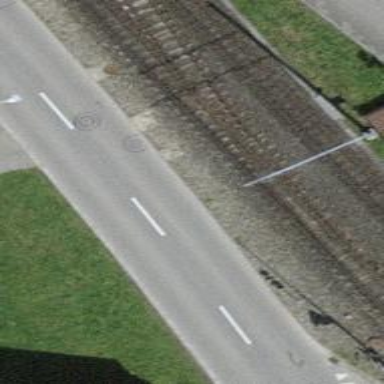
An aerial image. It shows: Narrow-gauge railway siding with electrified contact lines. It consists of one track.